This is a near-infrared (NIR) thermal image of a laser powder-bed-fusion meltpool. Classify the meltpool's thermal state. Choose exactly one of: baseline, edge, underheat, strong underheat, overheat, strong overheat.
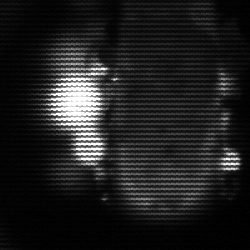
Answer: strong underheat